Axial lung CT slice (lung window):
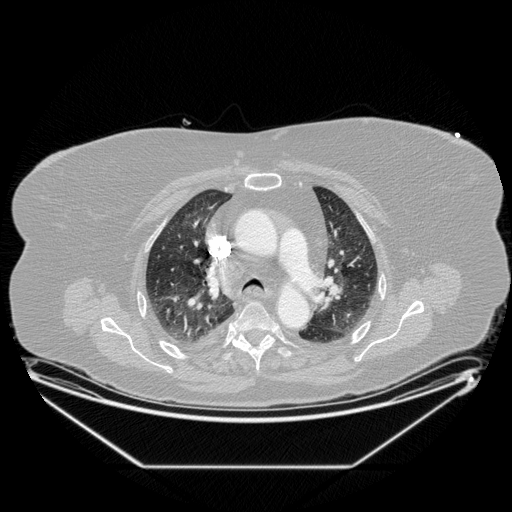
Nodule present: no